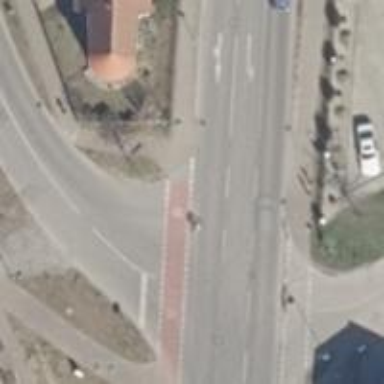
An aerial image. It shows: Uncontrolled crossing on footway.